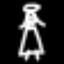
Label: angel